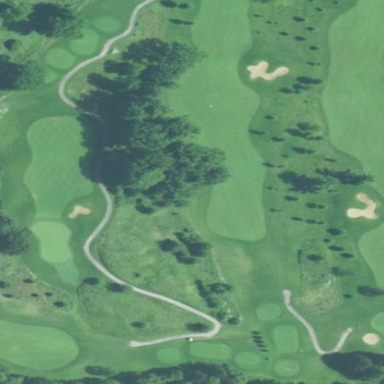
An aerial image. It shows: Rough grassy area used for golf.